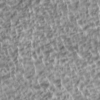
Label: not_dusty